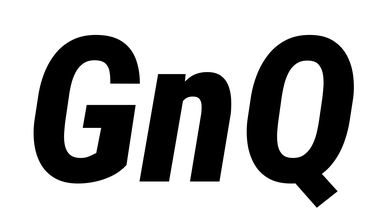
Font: Roboto-Italic_Condensed_ExtraBold_Italic